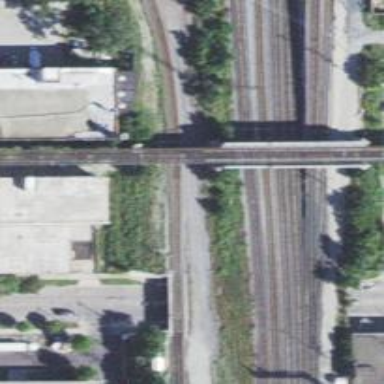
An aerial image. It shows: Abandoned railway.